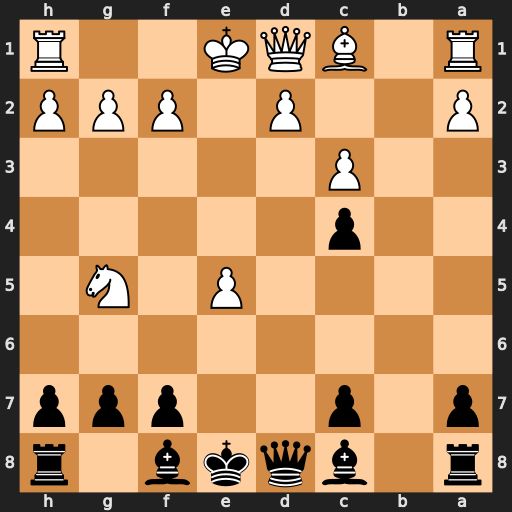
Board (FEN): r1bqkb1r/p1p2ppp/8/4P1N1/2p5/2P5/P2P1PPP/R1BQK2R
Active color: b
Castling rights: KQkq
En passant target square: -
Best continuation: Qxg5 Qf3 Rb8